Question: Using <URL>, I'm inserting a video in a component but it doesn't seems to like when I use a relative unit in the 'max-height' I've set for the container.
And I'd 'vh''max-height', but when I do the video of the page (like a wild 'z-index') and don't work like a child-block that'd set the container's dimensions...
---
Simplified render method :
'''
render() {
return (
<div className='ThatComponentContainer'>
<div>
<p>Some content</p>
</div>
<div className='VideoPlayer' width='520' height='294'>
<video controls preload="auto" width='520' height='294'>
<source src={VideoWEBM} type="video/webm" />
<p>I'm sorry; your browser doesn't support HTML5 video in WebM with VP8/VP9 or MP4 with H.264.</p>
</video>
</div>
<div>
Some other cotent
</div>
</div>
);
}
'''
CSS:
'''
.ThatComponentContainer {
display: flex;
}
.VideoPlayer video {
min-height: 100%;
height: auto;
}
.VideoPlayer {
/*
max-height: 20vh; <<<----- I'd like to use this */
max-height: 588px;
min-height: 294px;
height: auto;
max-width: 90%;
width: auto;
}
'''
---
Here is the video, and I've another issue but I can't seem to find anything about it...
The video's , hence you can't see a part of the video.
I'd like to have the .

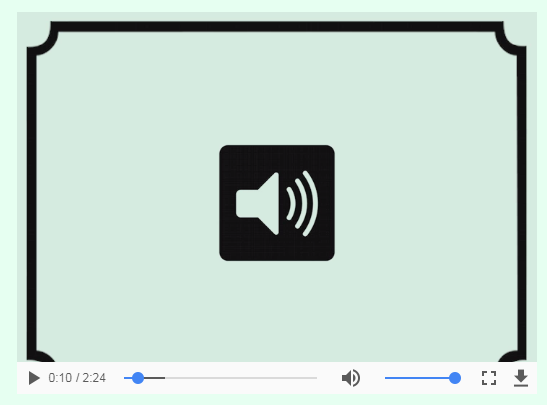
Answer: As stated by <URL>.
Here's everything you need, courtesy of MDN.
- <URL>